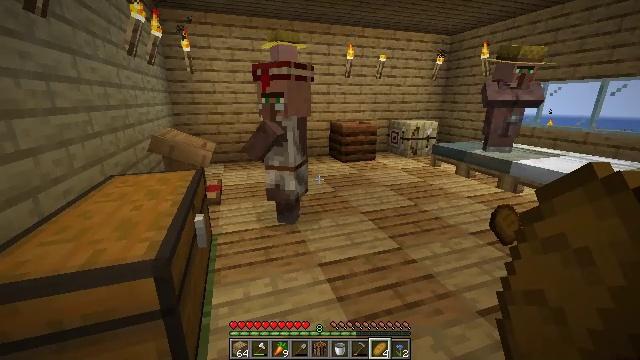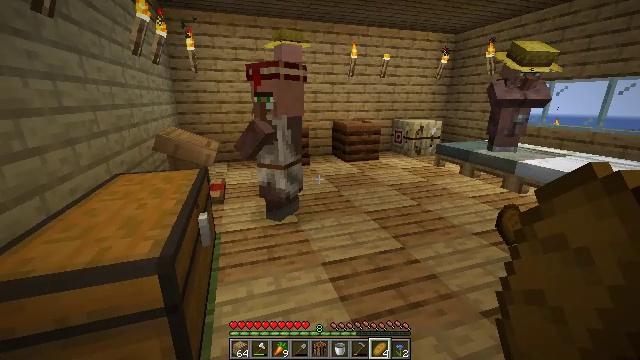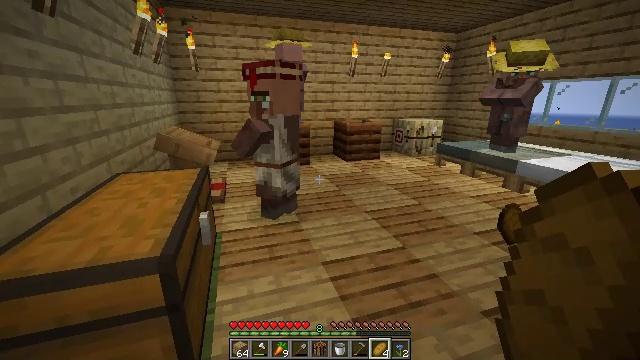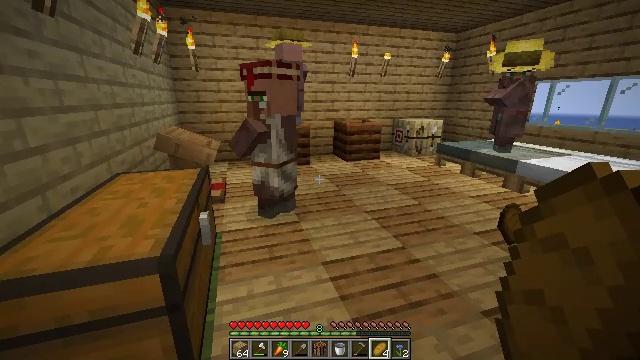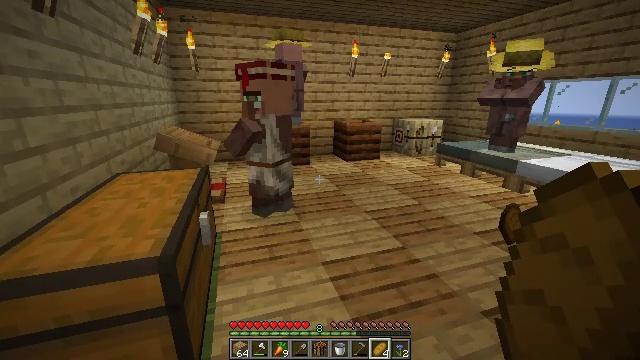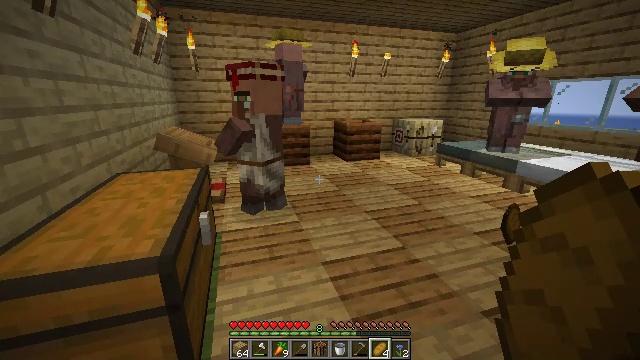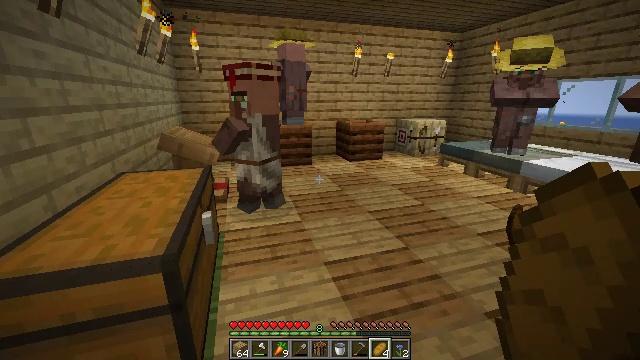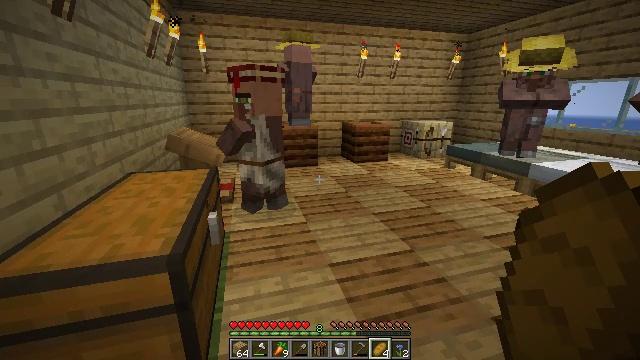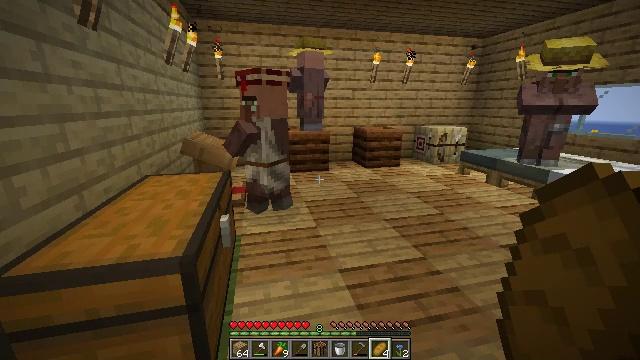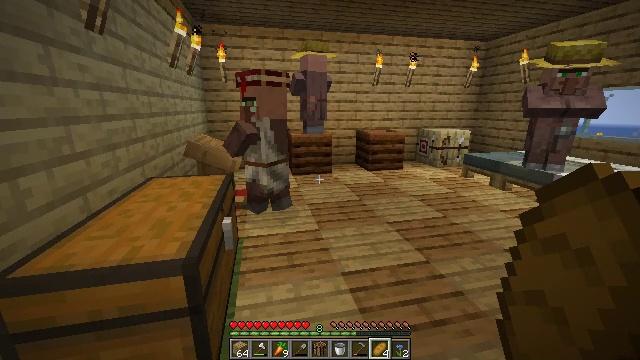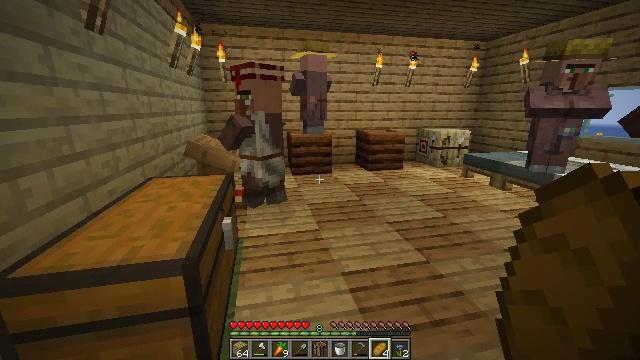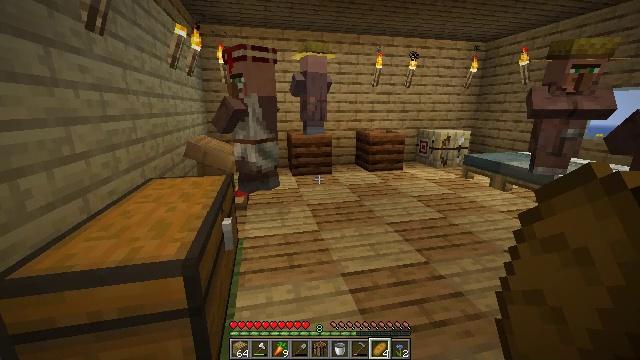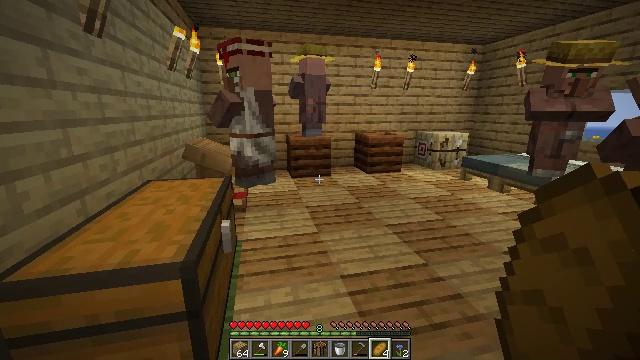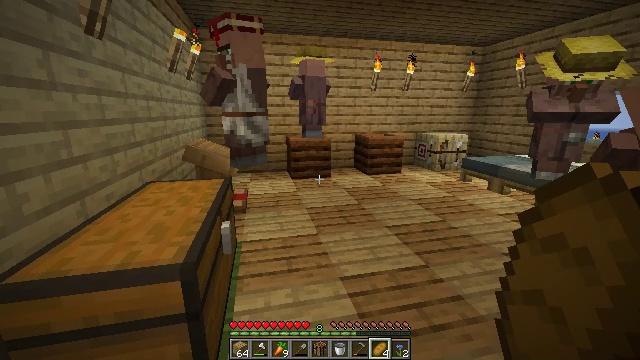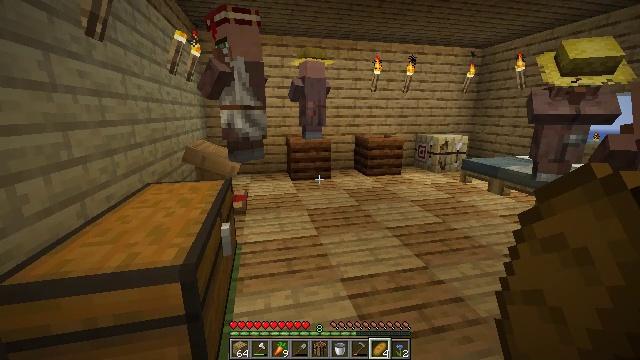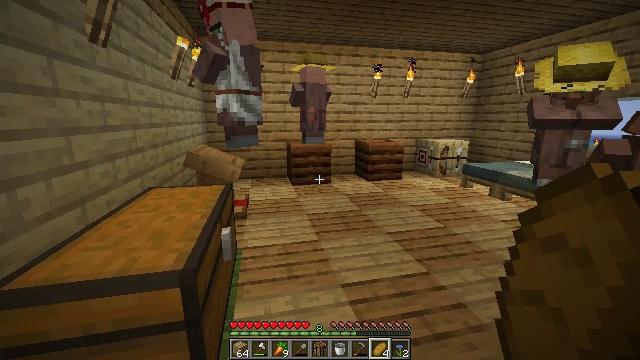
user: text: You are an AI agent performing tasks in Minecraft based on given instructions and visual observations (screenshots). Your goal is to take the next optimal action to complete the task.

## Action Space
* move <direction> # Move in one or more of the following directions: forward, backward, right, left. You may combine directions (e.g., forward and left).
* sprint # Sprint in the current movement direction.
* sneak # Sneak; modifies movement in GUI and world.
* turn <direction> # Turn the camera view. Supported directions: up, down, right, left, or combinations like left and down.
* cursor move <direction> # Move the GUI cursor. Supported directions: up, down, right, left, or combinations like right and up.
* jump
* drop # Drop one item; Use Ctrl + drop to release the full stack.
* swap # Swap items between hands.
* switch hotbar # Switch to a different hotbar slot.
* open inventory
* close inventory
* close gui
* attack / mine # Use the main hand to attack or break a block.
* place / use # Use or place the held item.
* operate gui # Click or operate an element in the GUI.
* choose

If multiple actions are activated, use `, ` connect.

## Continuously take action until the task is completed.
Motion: motion action
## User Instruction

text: Drop a bread.
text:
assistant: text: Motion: no_op
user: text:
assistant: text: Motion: no_op
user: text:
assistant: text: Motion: no_op
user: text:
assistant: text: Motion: no_op
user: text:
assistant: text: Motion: no_op
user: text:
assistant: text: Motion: no_op
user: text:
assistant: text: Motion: turn left
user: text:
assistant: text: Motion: turn left and up
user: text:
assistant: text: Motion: no_op
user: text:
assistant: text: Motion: no_op
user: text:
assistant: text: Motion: no_op
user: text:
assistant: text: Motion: no_op
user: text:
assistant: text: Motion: no_op
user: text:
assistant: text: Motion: no_op
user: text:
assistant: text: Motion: turn up
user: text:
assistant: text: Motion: no_op
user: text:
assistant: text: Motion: no_op
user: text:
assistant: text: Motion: no_op
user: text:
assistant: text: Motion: no_op
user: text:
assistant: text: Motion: no_op
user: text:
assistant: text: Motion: no_op
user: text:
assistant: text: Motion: no_op
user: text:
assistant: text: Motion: no_op
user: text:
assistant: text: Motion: no_op
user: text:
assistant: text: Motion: no_op
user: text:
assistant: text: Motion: no_op
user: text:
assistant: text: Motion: no_op
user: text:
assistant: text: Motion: turn left
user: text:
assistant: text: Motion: turn left
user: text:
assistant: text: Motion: turn left and up